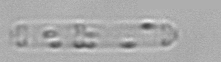
Label: Cerataulina_pelagica